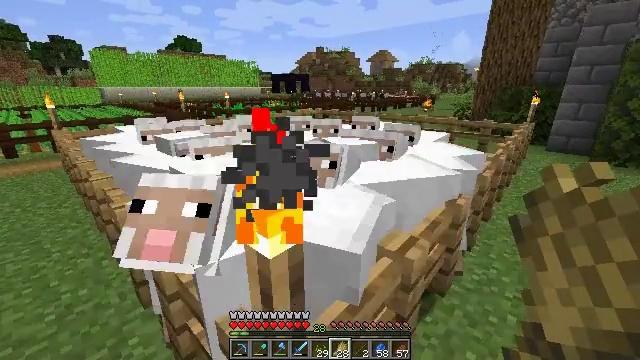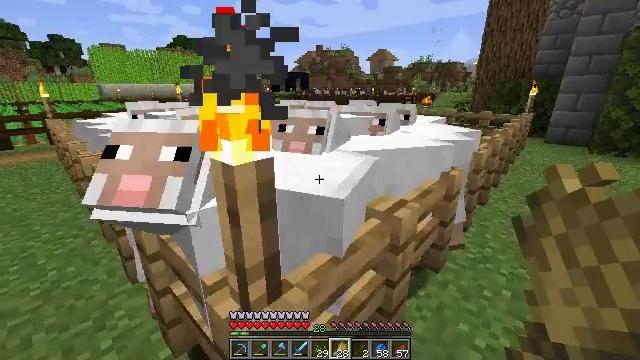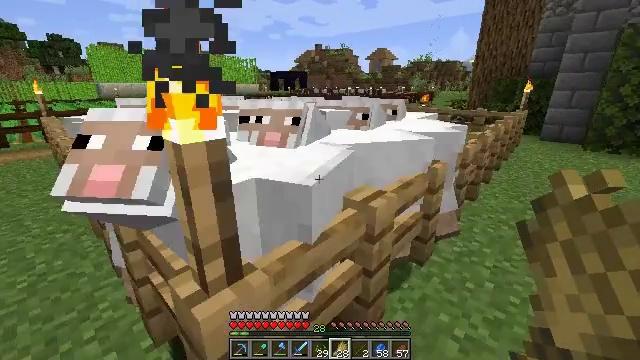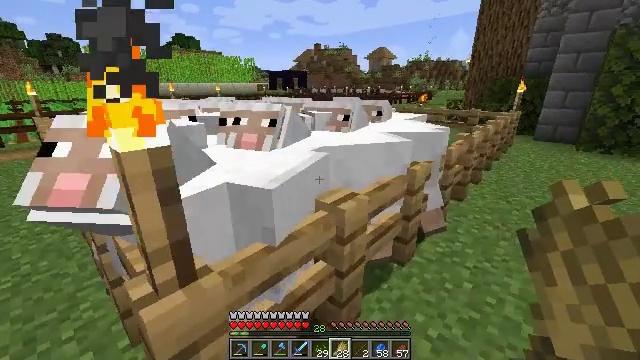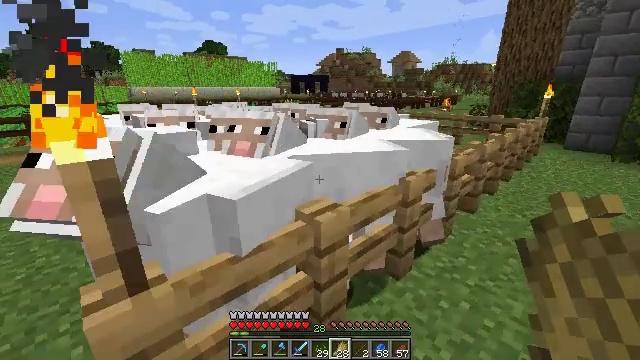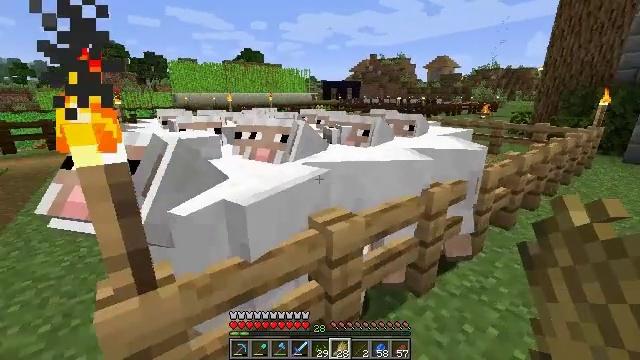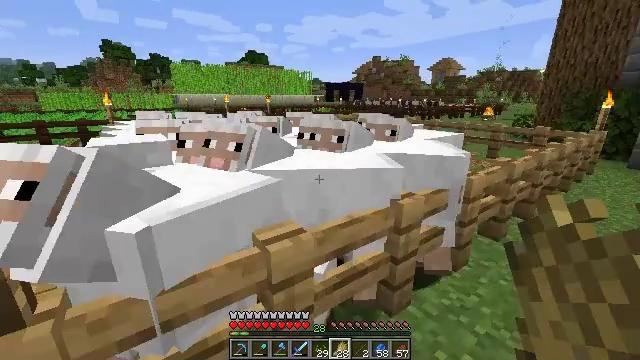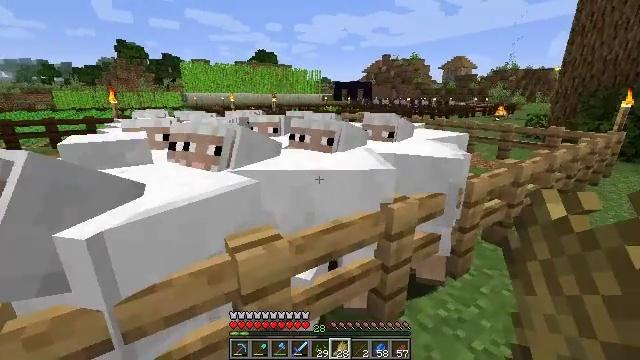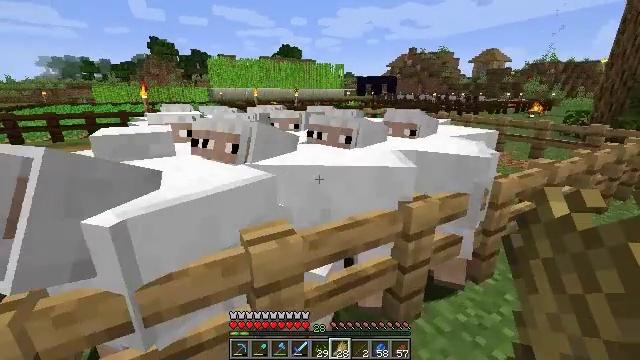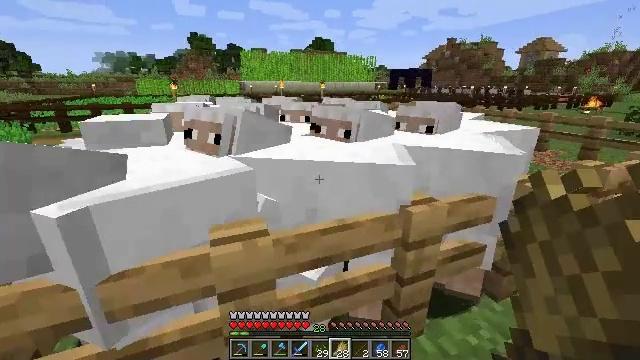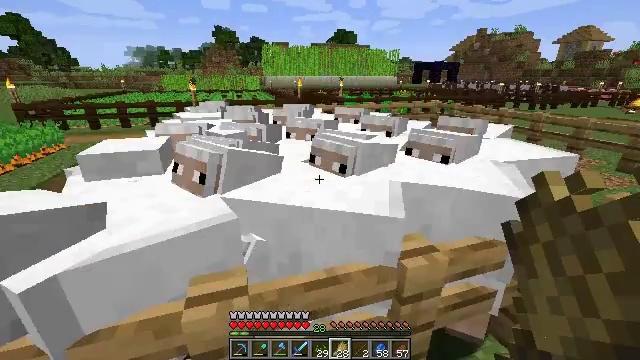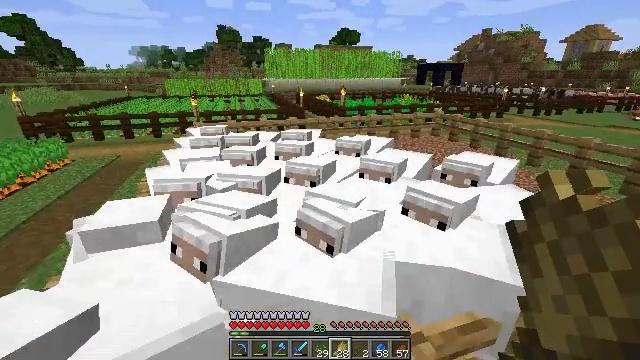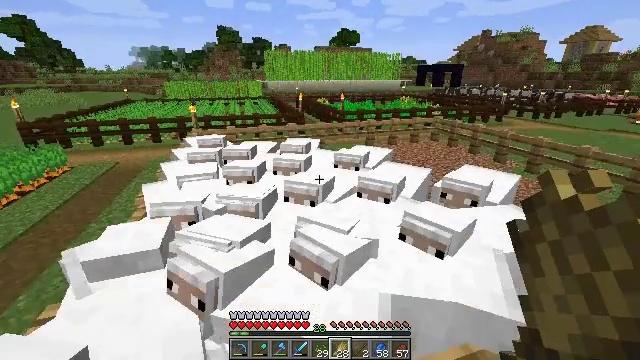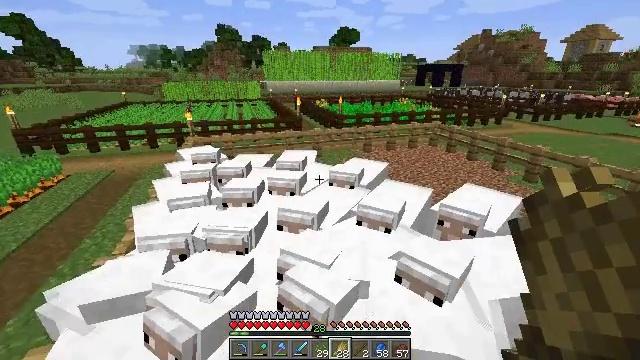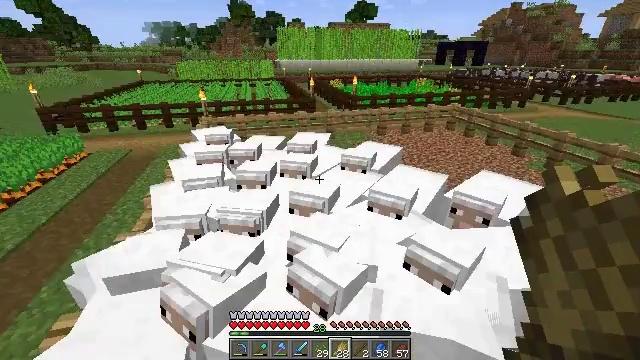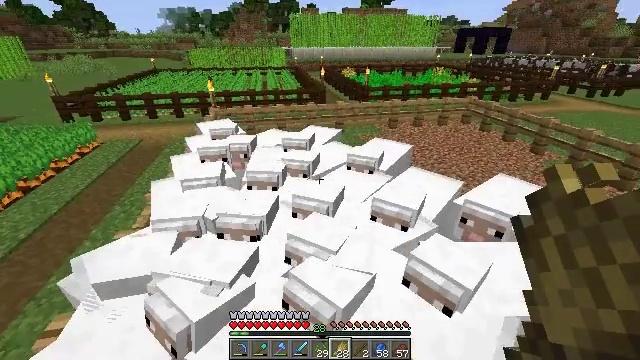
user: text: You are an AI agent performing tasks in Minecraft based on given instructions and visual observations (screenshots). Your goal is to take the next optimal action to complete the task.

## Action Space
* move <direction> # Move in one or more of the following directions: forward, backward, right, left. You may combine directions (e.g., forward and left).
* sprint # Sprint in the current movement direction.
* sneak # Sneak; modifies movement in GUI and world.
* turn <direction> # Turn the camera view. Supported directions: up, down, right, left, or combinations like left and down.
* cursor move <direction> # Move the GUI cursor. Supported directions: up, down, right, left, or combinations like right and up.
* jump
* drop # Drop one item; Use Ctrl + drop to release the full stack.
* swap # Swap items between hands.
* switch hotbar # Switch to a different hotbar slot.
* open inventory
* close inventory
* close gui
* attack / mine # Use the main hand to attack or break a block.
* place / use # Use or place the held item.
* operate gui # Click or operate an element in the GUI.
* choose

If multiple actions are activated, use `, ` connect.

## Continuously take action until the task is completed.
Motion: motion action
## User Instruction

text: Kill the chicken.
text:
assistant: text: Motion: move right
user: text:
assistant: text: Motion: move right
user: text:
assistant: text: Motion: move right
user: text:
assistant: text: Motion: move forward and move right, turn left
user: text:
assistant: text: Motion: move forward and move right, turn left and up
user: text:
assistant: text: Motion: move forward and move right
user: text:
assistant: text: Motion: move forward and move right, turn left
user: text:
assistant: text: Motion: move forward and move right, turn left and down
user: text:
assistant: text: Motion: move forward and move right, turn left and down
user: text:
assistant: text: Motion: move forward, turn left and down, use / place, jump
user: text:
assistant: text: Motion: move forward, use / place, jump
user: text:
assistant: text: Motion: move forward and move right, use / place, jump
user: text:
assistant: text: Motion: move forward and move right, use / place, jump
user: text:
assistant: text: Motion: move forward and move right, turn left and down, use / place
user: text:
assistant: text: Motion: move forward and move right, turn left and down, use / place
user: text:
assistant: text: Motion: move forward and move right, turn left and down, use / place
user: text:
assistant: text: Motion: move forward and move right, turn left
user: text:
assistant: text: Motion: move forward and move right, turn left and down, use / place
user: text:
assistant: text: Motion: move forward and move right, turn left, use / place
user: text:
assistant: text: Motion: move forward and move right, use / place
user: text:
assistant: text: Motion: move forward and move right
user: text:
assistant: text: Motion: move forward and move right, use / place
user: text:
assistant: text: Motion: move forward and move right, use / place
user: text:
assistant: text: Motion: move forward and move right, use / place
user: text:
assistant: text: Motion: move forward and move right, jump
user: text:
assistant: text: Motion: move forward and move right, turn left, use / place, jump
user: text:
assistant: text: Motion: move forward and move right, turn left, use / place, jump
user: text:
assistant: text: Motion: move forward and move right, turn left, use / place, jump
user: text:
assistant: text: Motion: move forward and move right, use / place
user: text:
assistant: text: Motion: move forward and move right, turn left